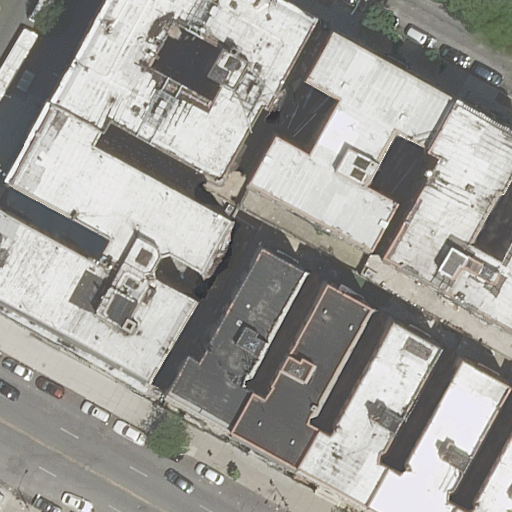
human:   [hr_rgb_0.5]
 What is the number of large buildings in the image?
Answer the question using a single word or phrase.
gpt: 1

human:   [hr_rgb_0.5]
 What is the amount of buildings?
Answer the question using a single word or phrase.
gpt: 9

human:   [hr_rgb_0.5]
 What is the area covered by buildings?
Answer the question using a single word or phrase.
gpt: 2809m2

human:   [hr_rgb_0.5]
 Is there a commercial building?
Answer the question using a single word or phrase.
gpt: no

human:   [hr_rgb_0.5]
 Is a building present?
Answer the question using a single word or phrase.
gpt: yes

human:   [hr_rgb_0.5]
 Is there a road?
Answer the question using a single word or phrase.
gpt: yes

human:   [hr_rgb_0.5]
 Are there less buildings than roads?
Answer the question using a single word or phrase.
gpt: no

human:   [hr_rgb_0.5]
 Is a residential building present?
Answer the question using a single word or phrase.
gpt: yes

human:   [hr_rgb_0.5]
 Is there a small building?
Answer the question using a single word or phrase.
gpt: yes

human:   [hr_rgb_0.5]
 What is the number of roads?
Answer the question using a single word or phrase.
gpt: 2

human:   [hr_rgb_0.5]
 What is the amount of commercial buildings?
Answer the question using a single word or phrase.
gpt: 0

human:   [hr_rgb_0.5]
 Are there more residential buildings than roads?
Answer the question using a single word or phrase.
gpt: yes

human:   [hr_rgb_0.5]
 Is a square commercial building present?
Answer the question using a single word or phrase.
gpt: no

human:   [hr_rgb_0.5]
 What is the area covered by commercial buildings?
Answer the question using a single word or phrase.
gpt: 0m2

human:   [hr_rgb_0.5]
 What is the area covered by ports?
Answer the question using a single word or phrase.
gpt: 0m2

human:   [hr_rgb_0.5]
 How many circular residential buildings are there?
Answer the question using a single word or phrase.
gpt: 0

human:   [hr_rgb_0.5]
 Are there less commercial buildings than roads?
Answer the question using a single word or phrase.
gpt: yes

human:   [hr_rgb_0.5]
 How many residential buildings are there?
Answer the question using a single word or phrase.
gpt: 9

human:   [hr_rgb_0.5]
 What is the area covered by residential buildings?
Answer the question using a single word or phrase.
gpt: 2809m2

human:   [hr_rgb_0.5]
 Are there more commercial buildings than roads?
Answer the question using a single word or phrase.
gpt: no

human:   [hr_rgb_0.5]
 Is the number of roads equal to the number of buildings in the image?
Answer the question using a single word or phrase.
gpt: no

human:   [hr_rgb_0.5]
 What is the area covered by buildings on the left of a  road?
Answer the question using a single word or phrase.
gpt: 1484m2

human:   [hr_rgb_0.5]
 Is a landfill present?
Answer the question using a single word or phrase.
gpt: no

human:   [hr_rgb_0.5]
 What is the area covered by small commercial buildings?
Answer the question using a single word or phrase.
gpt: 0m2

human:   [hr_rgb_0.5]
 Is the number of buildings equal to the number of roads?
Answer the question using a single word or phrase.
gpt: no

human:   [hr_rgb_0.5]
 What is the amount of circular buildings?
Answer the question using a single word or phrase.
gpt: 0

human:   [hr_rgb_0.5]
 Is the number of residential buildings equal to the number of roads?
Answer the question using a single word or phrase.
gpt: no

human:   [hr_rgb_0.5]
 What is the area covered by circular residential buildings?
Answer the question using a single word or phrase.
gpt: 0m2

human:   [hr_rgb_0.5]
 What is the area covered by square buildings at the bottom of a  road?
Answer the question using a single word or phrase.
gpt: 0m2

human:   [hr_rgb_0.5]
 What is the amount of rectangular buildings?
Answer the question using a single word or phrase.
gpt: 3

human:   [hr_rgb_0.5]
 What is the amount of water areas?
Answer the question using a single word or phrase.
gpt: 0

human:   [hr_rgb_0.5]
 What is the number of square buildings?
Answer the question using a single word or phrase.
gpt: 0

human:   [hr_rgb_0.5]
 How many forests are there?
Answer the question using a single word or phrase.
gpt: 0

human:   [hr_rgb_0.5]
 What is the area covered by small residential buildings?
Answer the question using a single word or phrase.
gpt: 159m2

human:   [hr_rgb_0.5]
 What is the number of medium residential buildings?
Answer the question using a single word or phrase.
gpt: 5

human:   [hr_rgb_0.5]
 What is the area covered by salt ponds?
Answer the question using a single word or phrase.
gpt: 0m2

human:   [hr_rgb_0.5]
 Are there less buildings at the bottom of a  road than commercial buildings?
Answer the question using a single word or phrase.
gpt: no

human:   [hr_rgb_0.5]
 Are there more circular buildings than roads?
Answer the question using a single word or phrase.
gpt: no

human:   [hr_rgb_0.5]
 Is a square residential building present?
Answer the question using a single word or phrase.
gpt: no

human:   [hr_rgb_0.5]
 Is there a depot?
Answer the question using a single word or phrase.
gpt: no

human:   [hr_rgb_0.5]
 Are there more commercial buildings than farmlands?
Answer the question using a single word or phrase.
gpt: no

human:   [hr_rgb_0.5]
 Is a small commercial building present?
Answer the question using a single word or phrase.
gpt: no

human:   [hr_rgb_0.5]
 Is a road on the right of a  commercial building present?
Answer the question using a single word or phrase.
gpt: no

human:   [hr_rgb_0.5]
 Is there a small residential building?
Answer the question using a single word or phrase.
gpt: yes

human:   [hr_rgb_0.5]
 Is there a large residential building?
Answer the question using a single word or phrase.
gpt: yes

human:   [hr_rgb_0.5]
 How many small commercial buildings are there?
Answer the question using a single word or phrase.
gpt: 0

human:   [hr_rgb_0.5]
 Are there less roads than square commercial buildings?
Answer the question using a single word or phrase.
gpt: no

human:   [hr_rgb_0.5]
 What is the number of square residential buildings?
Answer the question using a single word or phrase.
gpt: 0

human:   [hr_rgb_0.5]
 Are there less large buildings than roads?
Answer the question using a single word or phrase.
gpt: yes

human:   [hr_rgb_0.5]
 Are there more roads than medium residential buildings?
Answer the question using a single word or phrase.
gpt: no

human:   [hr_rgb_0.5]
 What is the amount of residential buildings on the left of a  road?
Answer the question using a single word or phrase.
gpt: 5

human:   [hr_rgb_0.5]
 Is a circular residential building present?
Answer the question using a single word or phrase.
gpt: no

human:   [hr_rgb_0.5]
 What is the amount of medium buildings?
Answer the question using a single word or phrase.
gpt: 5

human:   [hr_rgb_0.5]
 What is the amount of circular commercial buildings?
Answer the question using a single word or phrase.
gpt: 0

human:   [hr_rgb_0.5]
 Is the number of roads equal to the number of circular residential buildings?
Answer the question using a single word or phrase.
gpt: no

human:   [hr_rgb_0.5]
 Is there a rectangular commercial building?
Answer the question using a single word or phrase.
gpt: no

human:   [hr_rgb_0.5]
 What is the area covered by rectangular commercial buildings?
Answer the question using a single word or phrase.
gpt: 0m2

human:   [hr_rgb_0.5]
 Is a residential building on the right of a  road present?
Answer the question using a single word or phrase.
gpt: yes

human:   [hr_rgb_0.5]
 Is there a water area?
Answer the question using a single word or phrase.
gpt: no

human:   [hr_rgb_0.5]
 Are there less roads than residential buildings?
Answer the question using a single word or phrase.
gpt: yes

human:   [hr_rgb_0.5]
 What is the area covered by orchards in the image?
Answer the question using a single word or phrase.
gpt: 0m2

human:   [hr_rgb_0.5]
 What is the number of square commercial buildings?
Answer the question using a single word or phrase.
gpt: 0

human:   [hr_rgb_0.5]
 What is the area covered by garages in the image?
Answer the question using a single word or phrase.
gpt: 0m2

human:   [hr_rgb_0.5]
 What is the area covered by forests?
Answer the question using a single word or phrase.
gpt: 0m2